Field crop: maize
Growth stage: 1
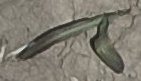
Species: sorghum